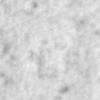
Label: no_change